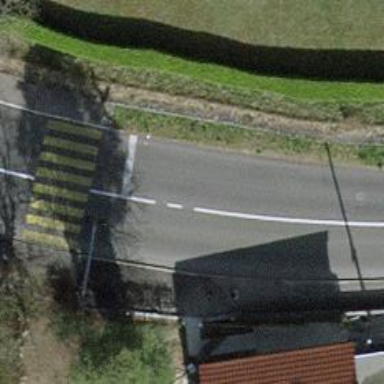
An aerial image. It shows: Tertiary road with asphalt surface and sidewalk on the left.